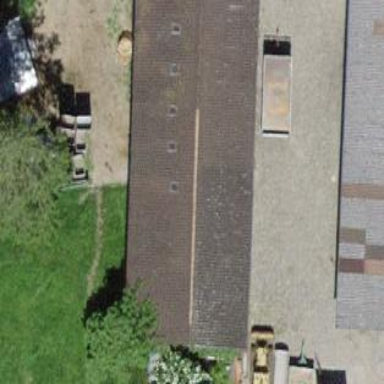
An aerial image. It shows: Shed.